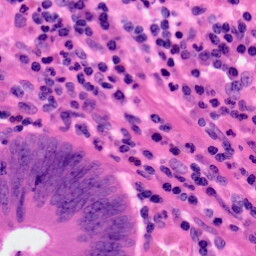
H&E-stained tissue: Colon